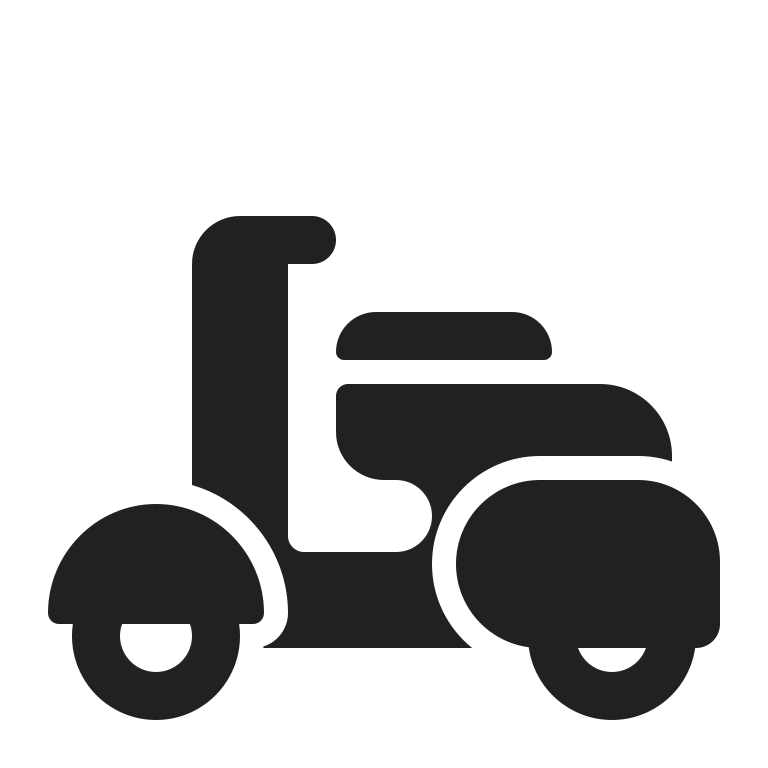
motor scooter high contrast